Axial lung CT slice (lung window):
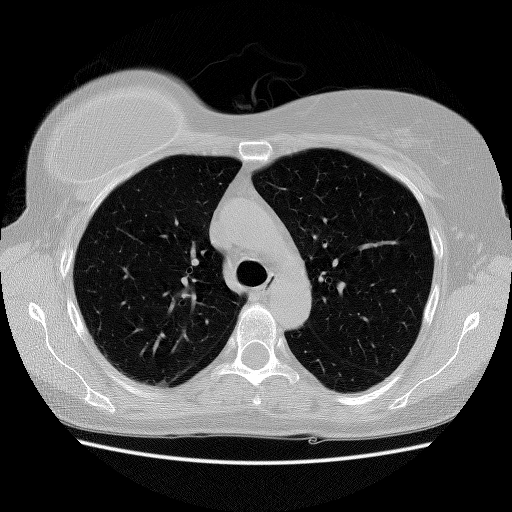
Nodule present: no